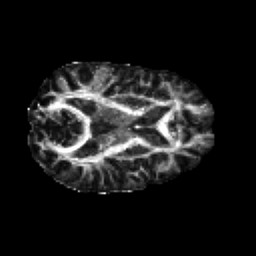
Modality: FA
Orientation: axial
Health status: healthy
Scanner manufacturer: philips
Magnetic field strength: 3 T
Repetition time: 9.75 s
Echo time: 0.092 s